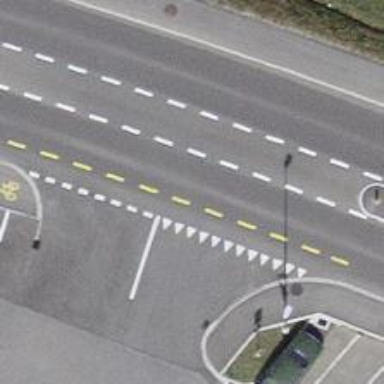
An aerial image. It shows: Primary highway with asphalt surface and dedicated lane for cycling on the left.